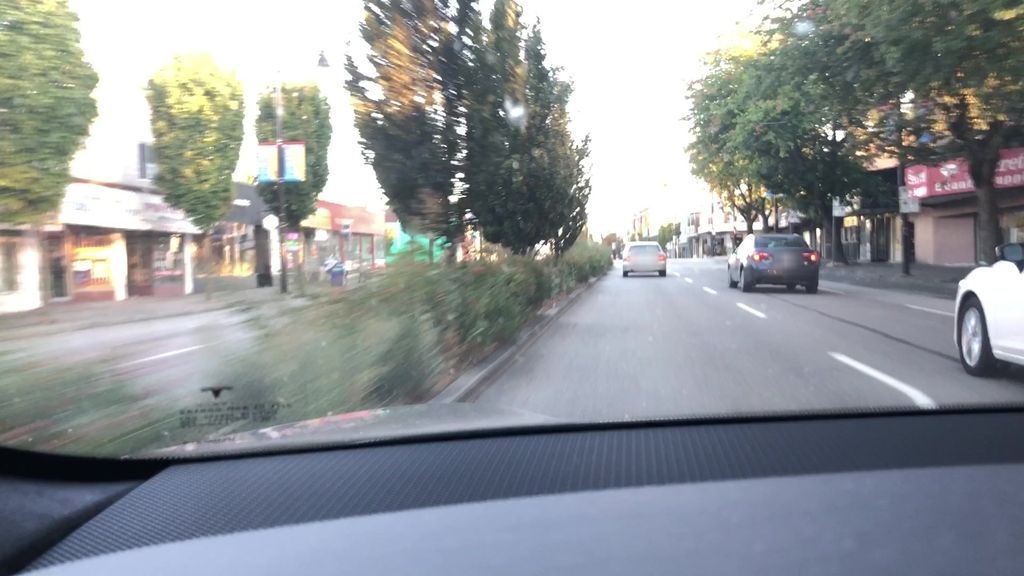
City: vancouver